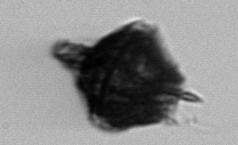
Label: Gonyaulax